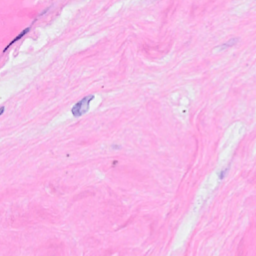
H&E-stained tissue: Breast